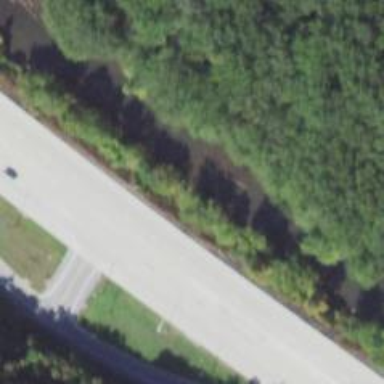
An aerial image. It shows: Trunk link highway.